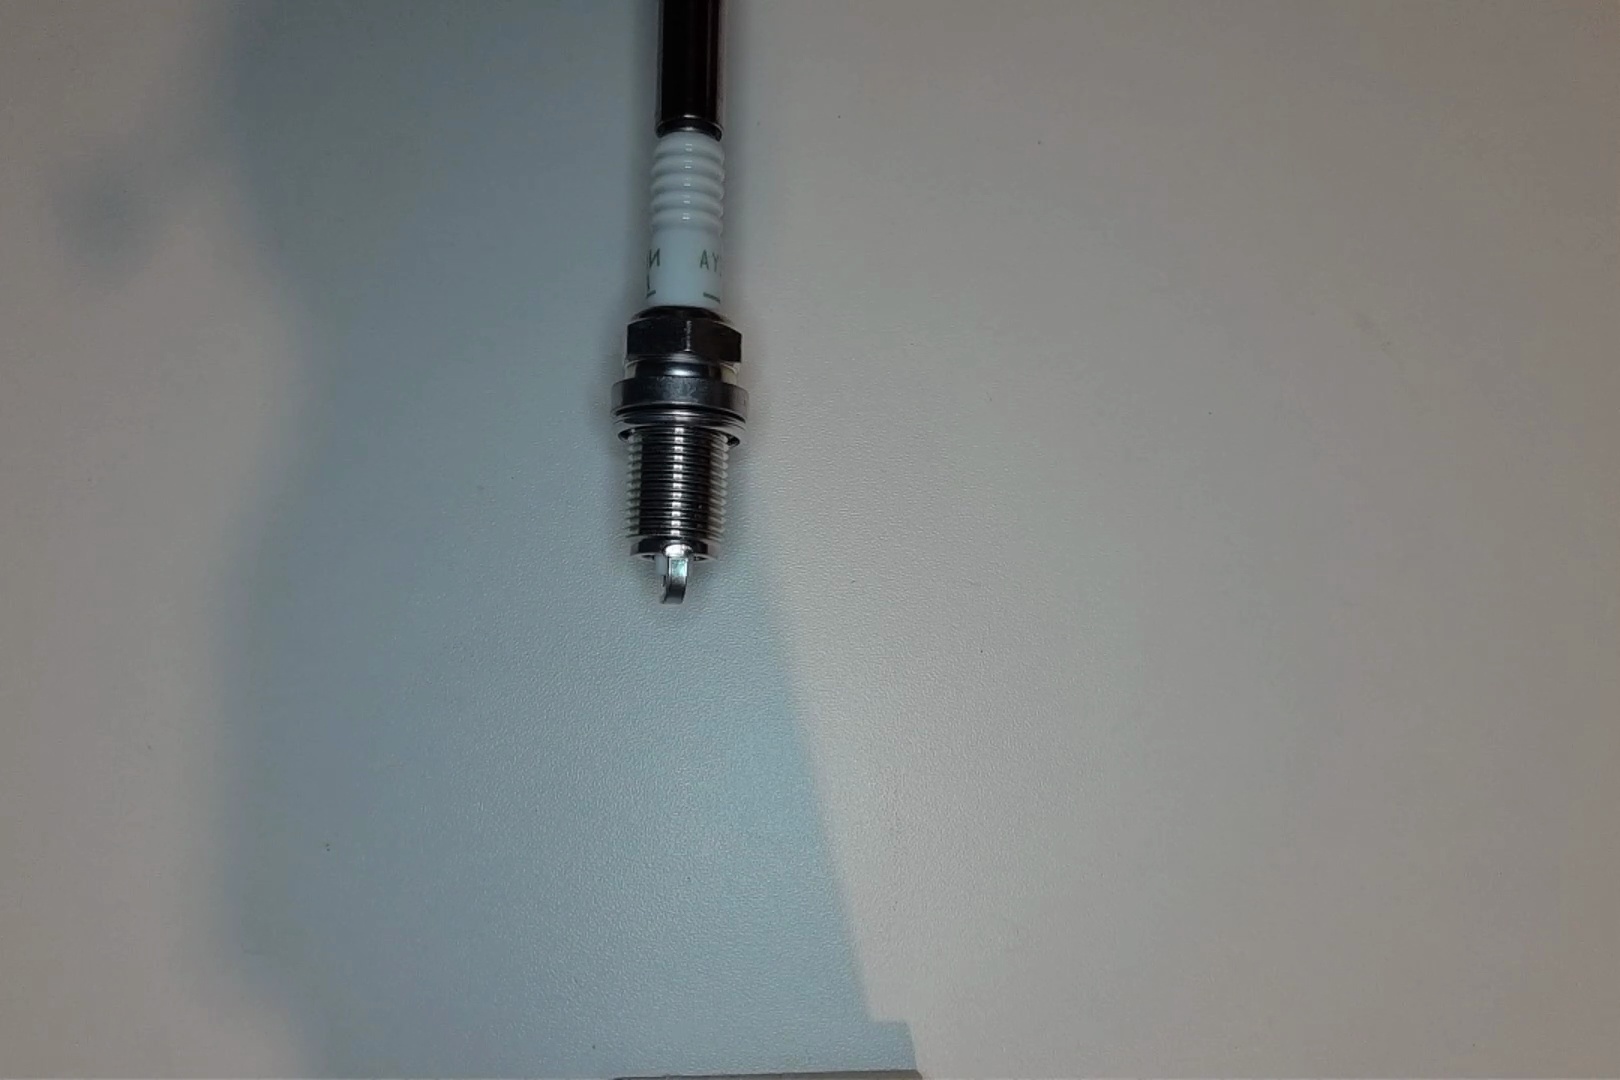
Label: no anomaly